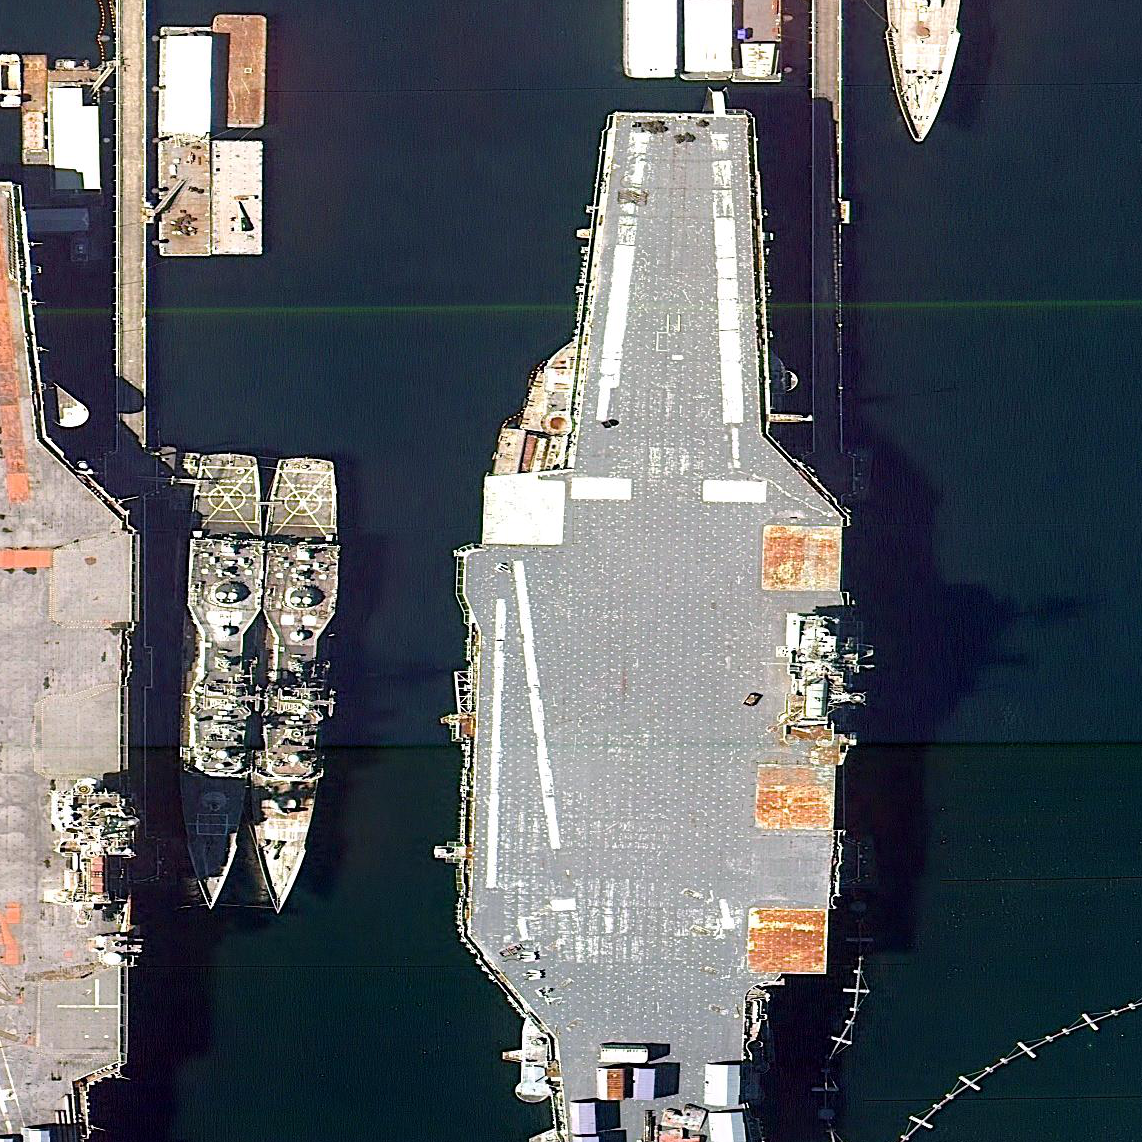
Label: aircraft_carrier